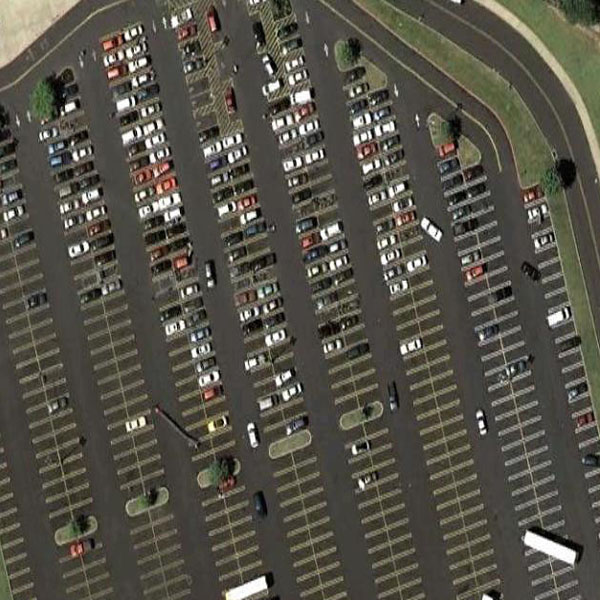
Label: Parking